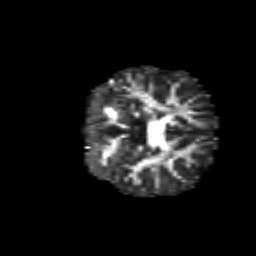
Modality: FA
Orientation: coronal
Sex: female
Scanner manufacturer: siemens
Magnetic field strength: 3 T
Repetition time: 5 s
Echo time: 0.071 s